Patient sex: F
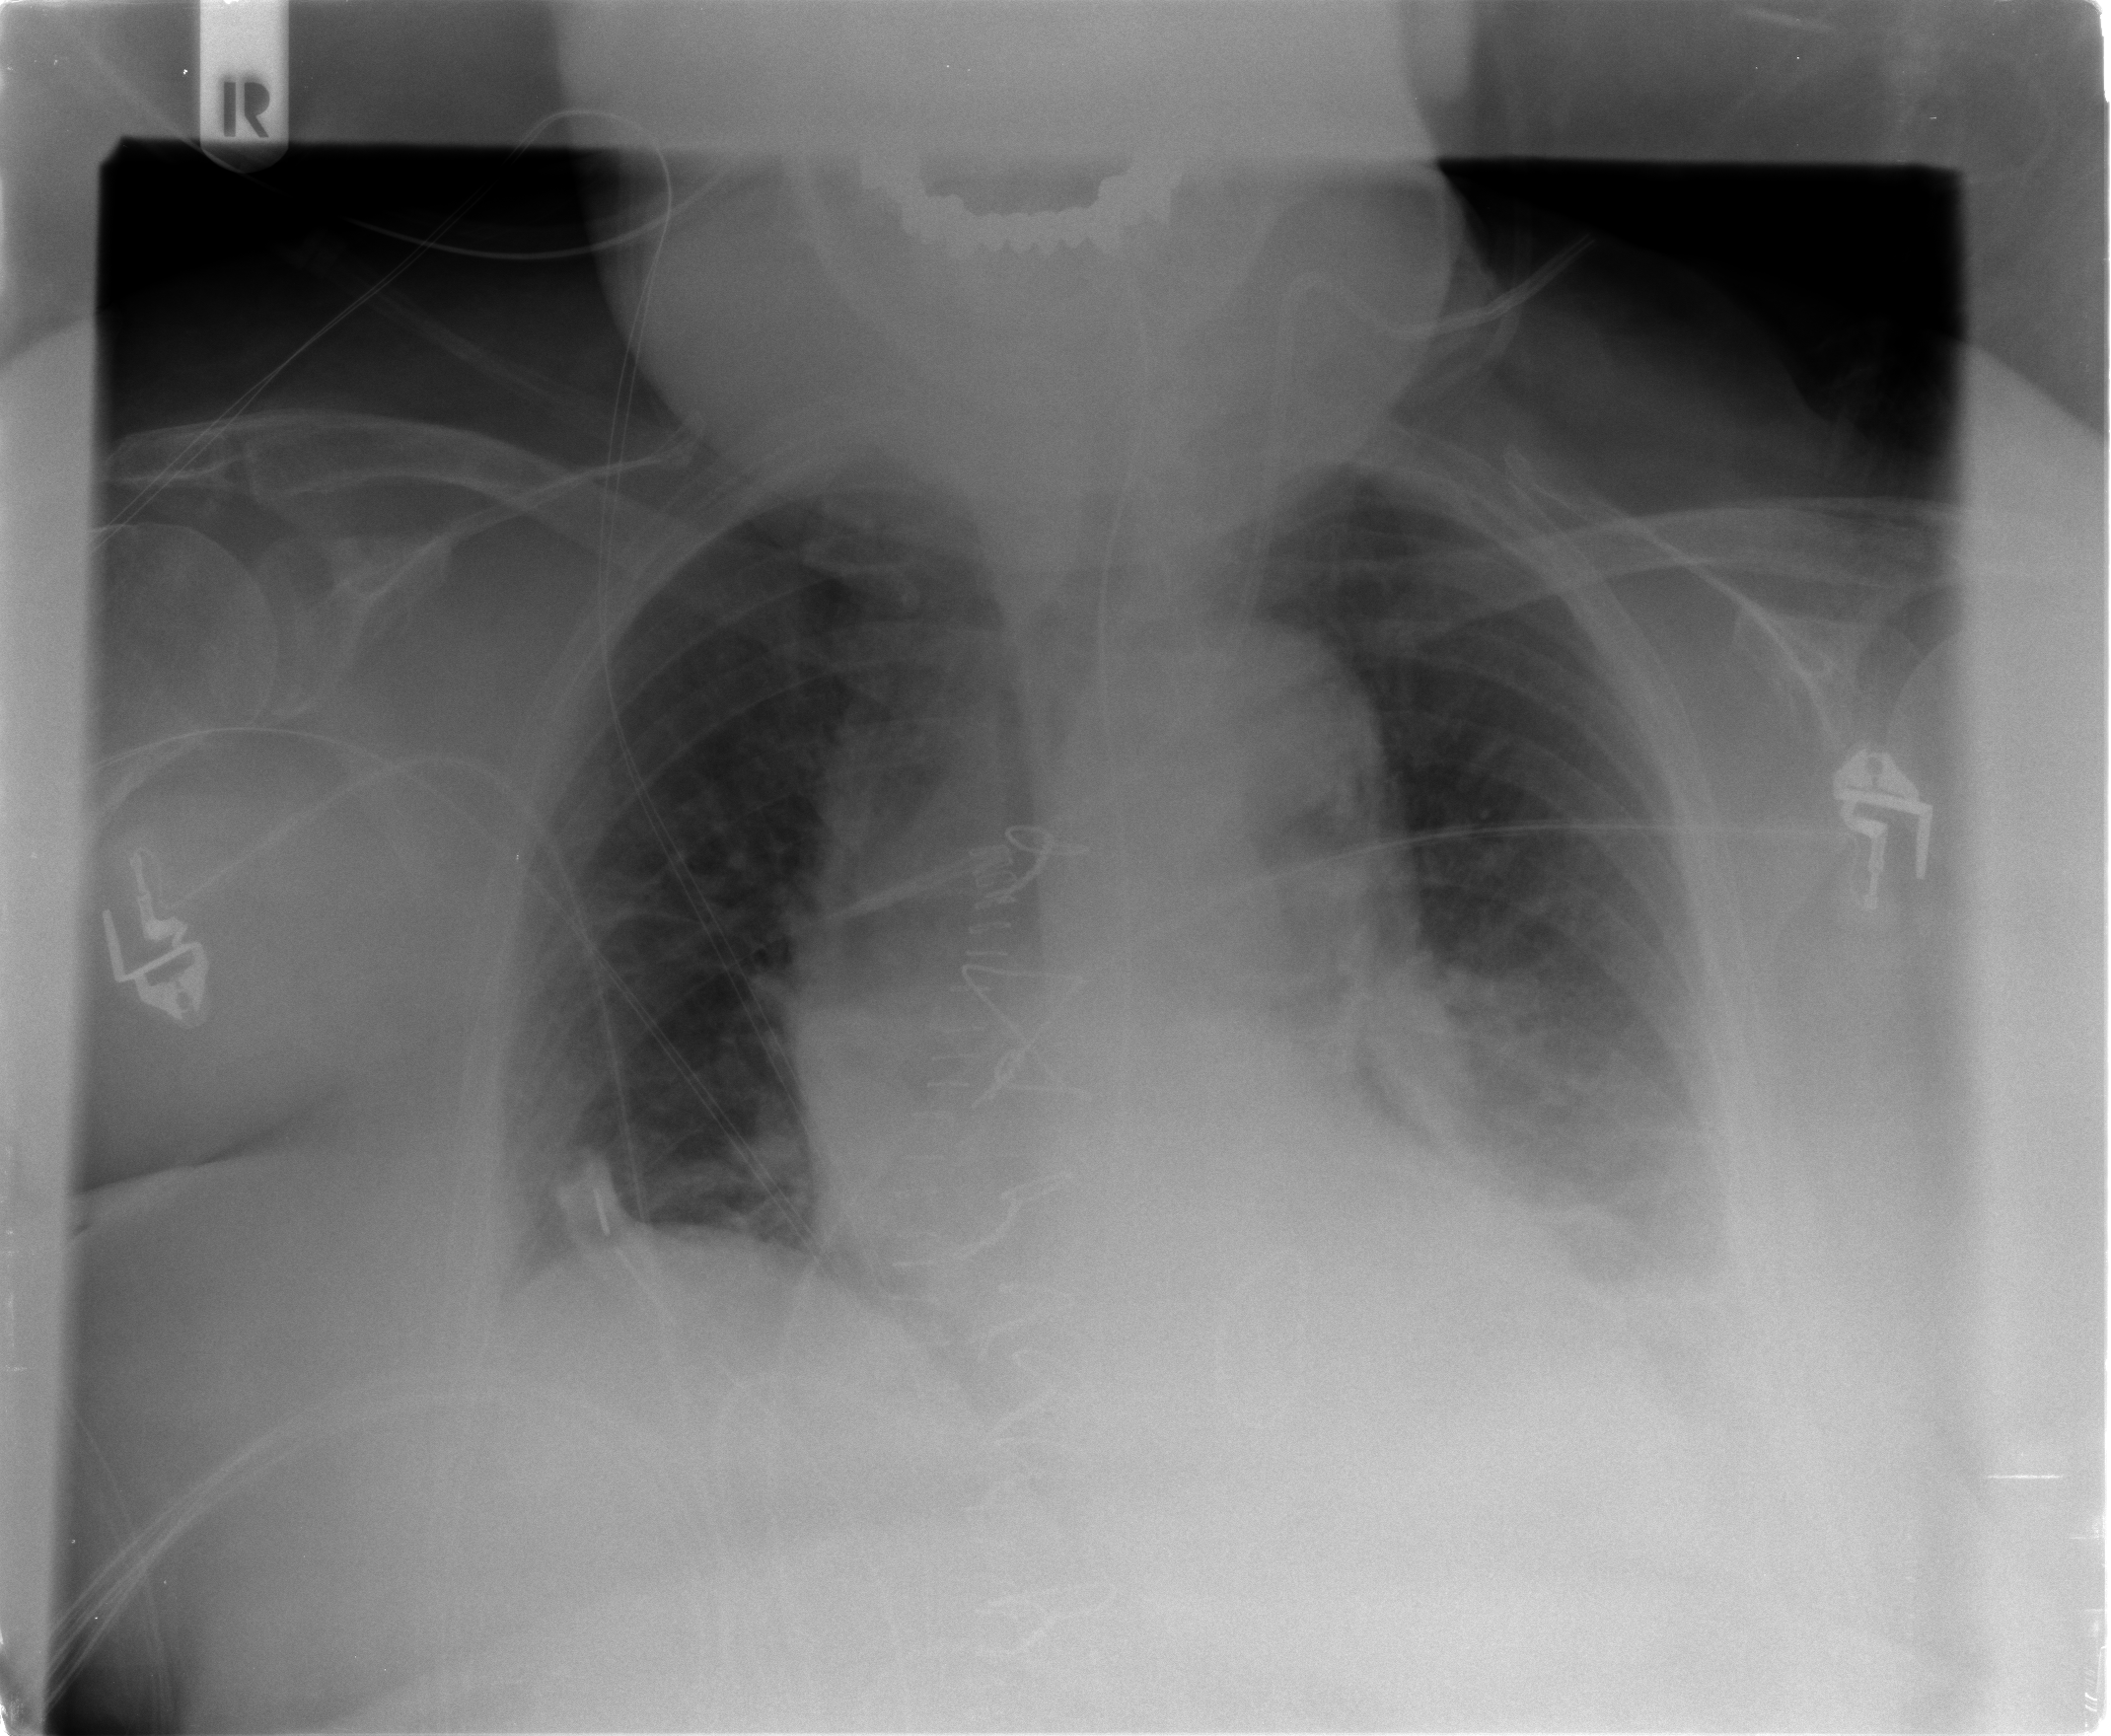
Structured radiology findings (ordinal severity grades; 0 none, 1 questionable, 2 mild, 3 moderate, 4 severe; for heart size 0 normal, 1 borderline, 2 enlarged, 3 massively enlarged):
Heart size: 1
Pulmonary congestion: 2
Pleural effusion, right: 1
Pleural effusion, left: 2
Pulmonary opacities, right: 0
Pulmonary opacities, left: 1
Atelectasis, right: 1
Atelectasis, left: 2